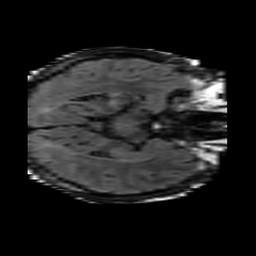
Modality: FLAIR
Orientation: axial
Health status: ill
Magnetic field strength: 3 T